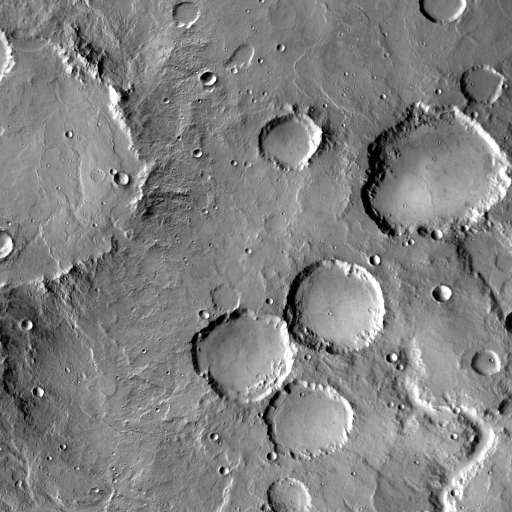
Crater classes present: Background, Other, Buried, Secondary